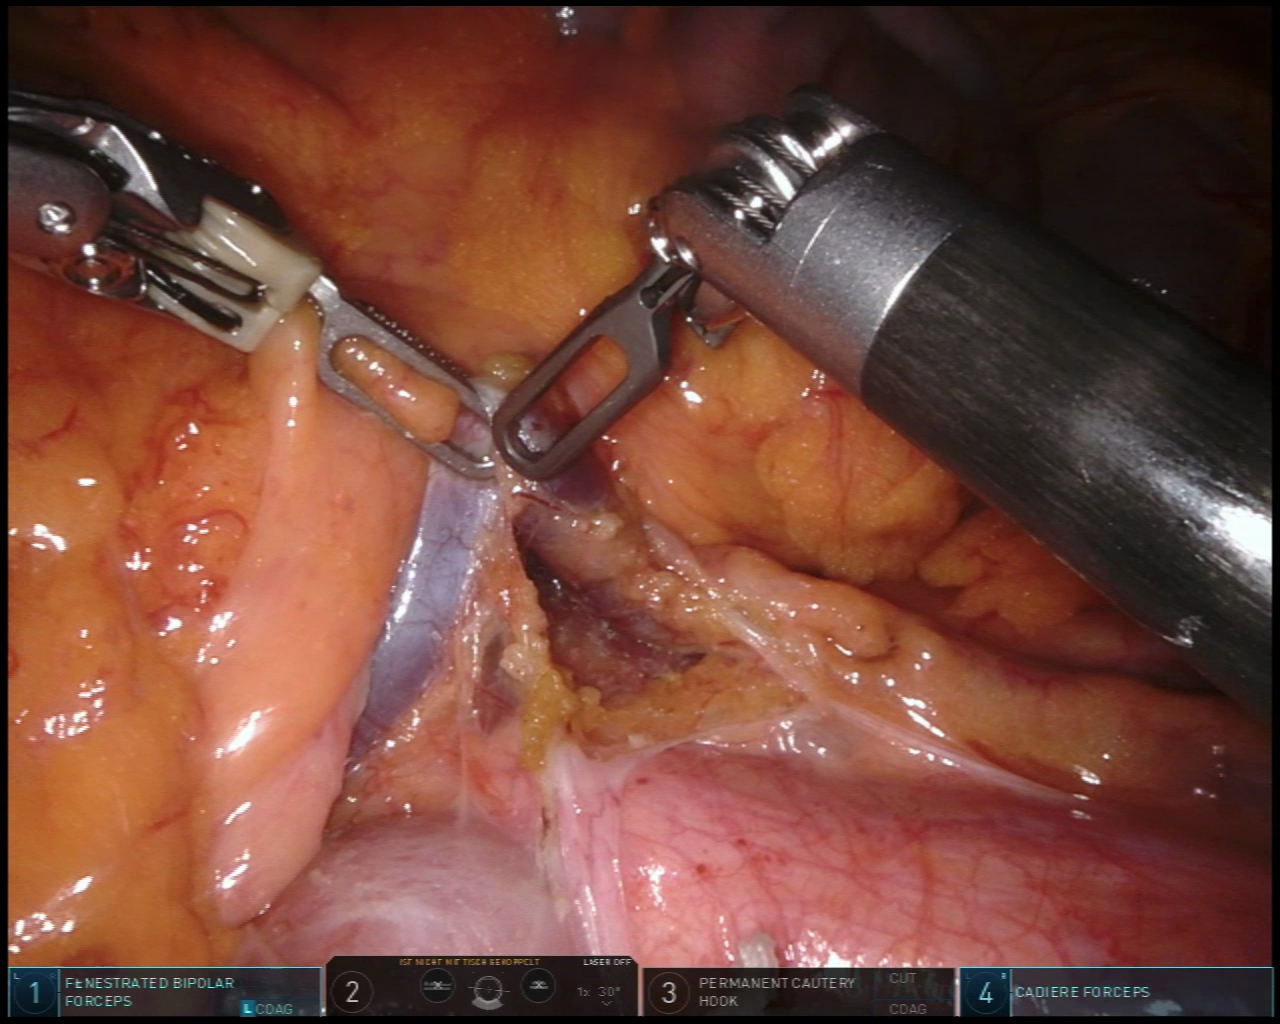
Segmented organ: intestinal_veins
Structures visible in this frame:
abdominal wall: no
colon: yes
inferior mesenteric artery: no
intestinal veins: yes
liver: no
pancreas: no
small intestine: yes
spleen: no
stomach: no
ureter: no
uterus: no
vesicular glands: no